Question: I am trying to port an old app written in html/jquery to angularjs. The scenario is there is a list and on click of chevron it shows set of icons just below it (image below)

The way to go is directive, and I was trying to modify one to suit the scenario. What is unclear to me is how will i restrict only one set of icons at a time.
in Jquery it was fairly simple, all the icon sets had class as icon-set so you did $(".icon-set").hide() and it would hide all the icons and when required i.e. on click of chevron show the icons.
In case of angular, i have multiple problems. I have created this list
'''
<ul class="list" ng-repeat="file in files| filter: { folder:'false' }" >
<li class="list-main" >
<ext-img file-name="{{file['file-name']}}"></ext-img>
<div class="list-info">
<div class="list-header">{{file['file-name']}}</div>
<div class="list-info-bottom dimfont"><small>{{ file['modified-timestamp'] | date:'medium' }}</small></div>
</div>
<action-button class="chevron" id="{{file['file-path']}}/{{file['file-name']}}"></action-button>
</li>
</ul>
'''
the directive , is not working for element.bind() (code below)
and how do i show it only for one of the list elements.
'''
myapp.directive('action-button',function(){
return {
restrict: 'E',
template: {
},
link: function(scope,element,attrs){
// This populates the options mene, Bind onclick event
element.bind("click",function(){
// Append the options to it.
var str = '';
str += "<div class="options-box">" ;
str += "<ul class="options-inner">" ;
str += "<li class="options-item">" ;
str += "<a href="#" ng-click = "">" ;
str += "<img class="options-img" src="images/share_file.png">" ;
str += "<div>Share</div>" ;
str += "</a>" ;
str += "</li>" ;
str += "</ul></div>";
element.replaceWith(str);
}
)
}
}
})
'''
edit: I can fix the not-working issue what i am confused about is how to make it show only one icon set.
edit: Fixed typo
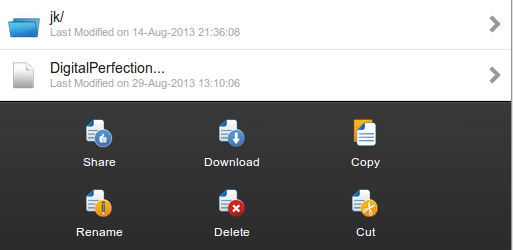
Answer: First, you want to use a template instead of 'link' to hook up the HTML. Include a template that looks something like this:
'''
<div class="chevron" ng-click="toggle()"></div>
<div class="content" ng-if="showContent">
<div class="options-box">
etc...
</div>
'''
The 'ng-if' directive will only include this DIV in the DOM if 'showContent' is true. This is different from 'ng-hide' and 'ng-show' which simply hides/shows the content.
Next, you need a controller in your directive to define 'toggle()' and 'showContent'
This will handle the individual directive, but it won't communicate to the other directives.
To do this, you have several options.
One option is to use '$scope.$broadcast' and '$scope.$on' to broadcast/receive messages. One directive can tell all the others to hide before it shows itself. That is similar to using '$('.icon-set').hide()' before showing the individual.
Another option is to create a parent directive called 'action-buttons' which is responsible for adding the 'action-button' children. It has a function in its controller called 'hideAll()' and the child directives will 'require: '^action-buttons''. This lets the parent controller get passed into a link function: 'link: function(scope, element, attrs, ActionButtonsCtrl' where you can call 'hideAll()' from the child.
You can also mess around with inherited scopes, but I recommend against that approach.
Good luck,
Brian